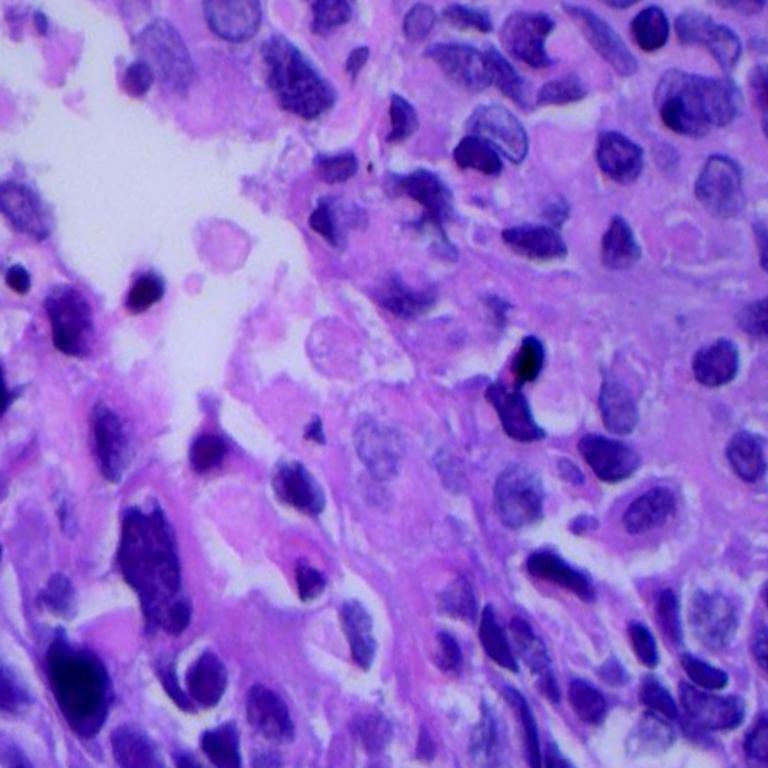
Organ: lung
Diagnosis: squamous carcinomas